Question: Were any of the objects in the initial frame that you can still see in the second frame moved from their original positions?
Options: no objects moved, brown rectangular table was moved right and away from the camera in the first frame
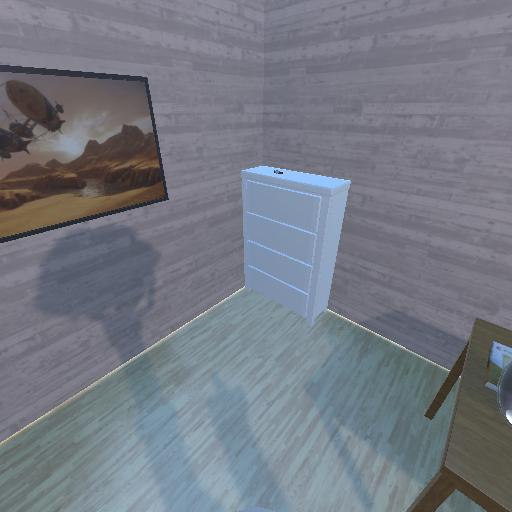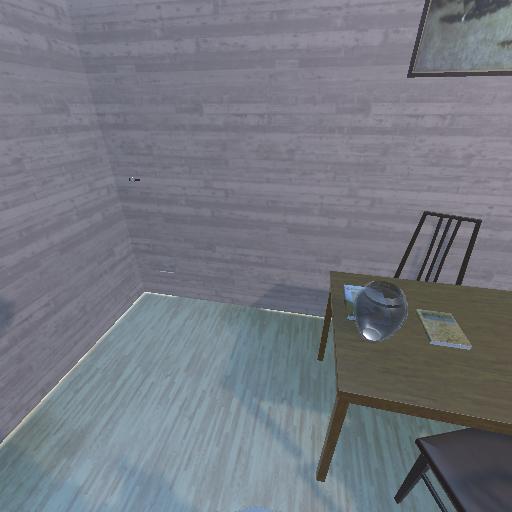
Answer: no objects moved